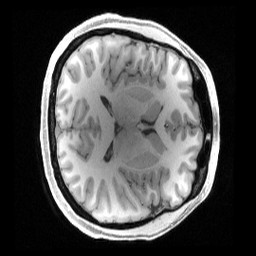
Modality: T1w
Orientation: axial
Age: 34
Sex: female
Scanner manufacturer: siemens
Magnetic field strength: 3 T
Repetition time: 2.4 s
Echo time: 0.00222 s